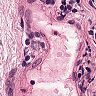
Metastatic tissue present: no